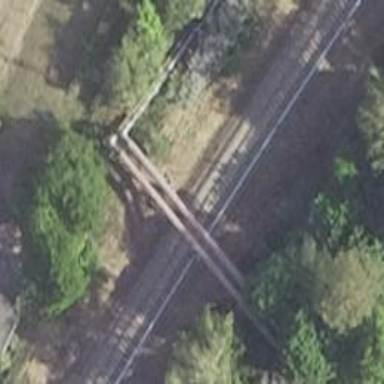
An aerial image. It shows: Railway milestone.